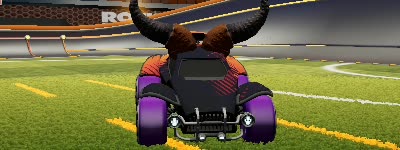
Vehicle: octane